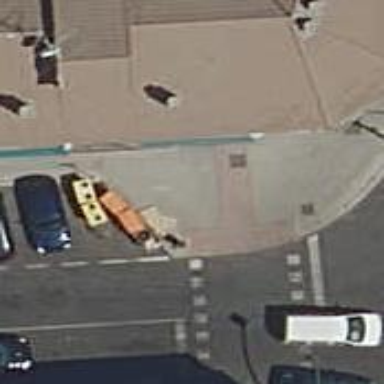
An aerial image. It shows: Footway surfaced with paving stones.